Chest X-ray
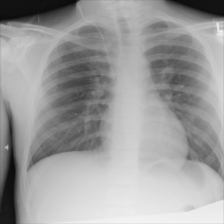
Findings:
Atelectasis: negative
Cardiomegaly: negative
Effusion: negative
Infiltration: negative
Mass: negative
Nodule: negative
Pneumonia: negative
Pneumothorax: negative
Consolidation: negative
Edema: negative
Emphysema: negative
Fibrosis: negative
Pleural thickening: negative
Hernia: negative